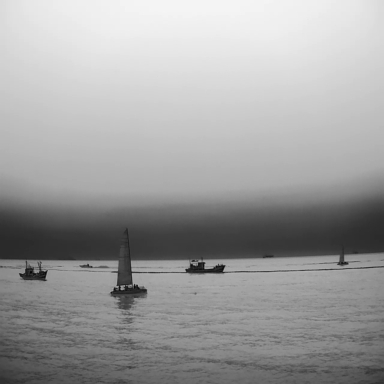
There are three bulk_carriers in the infrared image.